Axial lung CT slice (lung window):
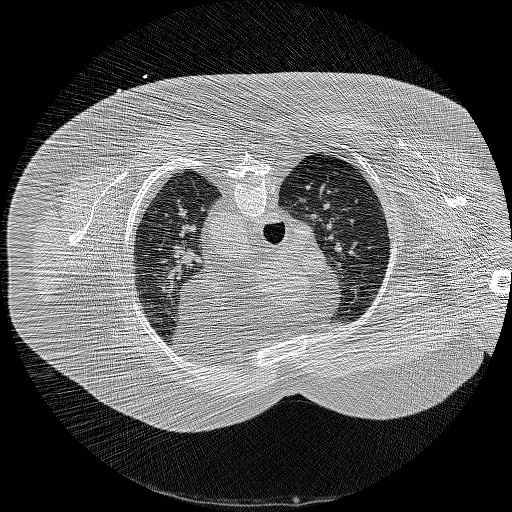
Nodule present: no